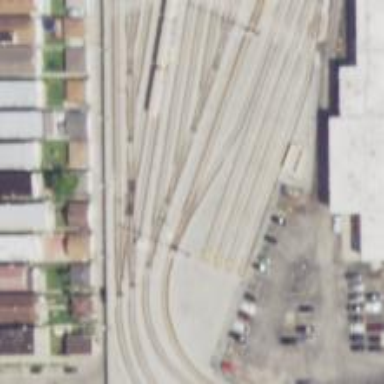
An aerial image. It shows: Electrified rail passing through service yard.